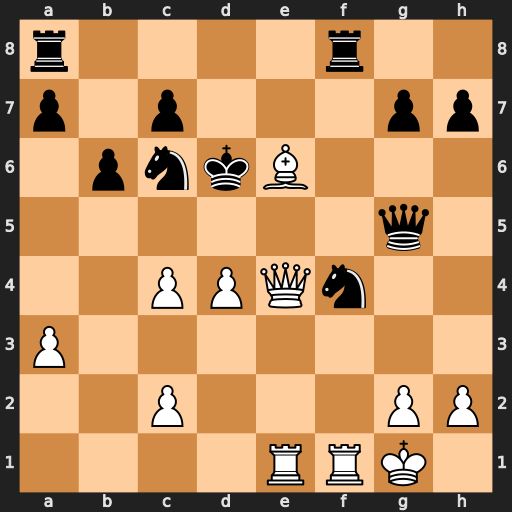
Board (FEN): r4r2/p1p3pp/1pnkB3/6q1/2PPQn2/P7/2P3PP/4RRK1
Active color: w
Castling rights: -
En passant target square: -
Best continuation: Rf2 Rf6 Bg4